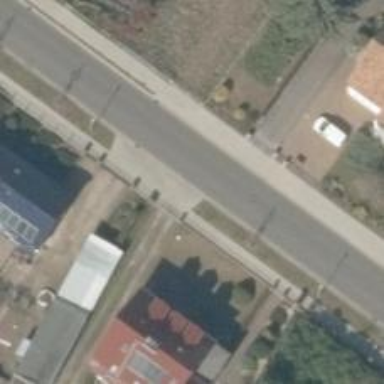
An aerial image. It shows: Footway along the road.